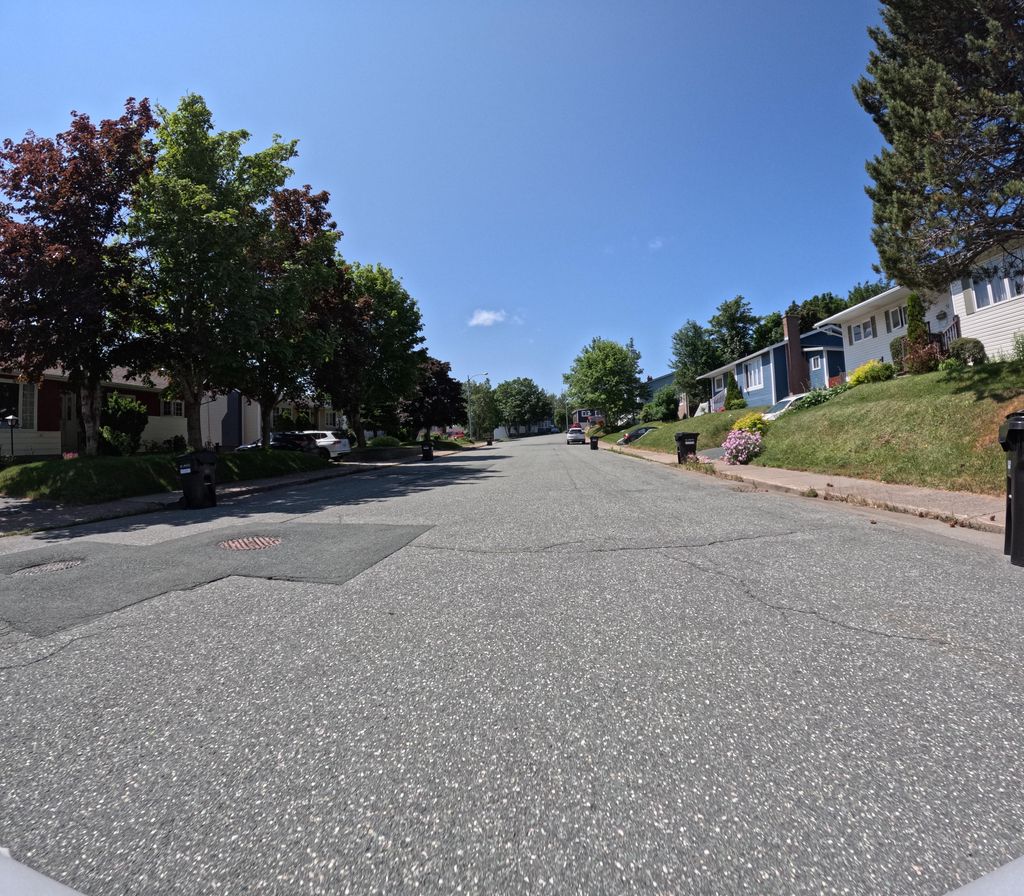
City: st_johns